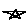
Label: star